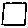
Label: square